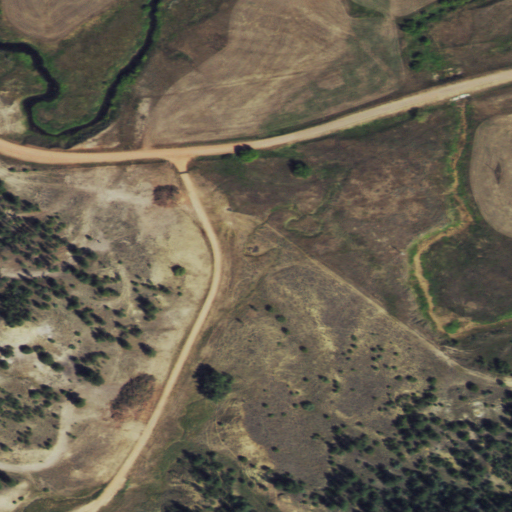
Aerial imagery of valley in Wyoming named Cutler Draw containing shrub, grassland, pasture, herbaceous wetlands, evergreen forest, and woody wetlands